Question: Hi I have a website with 2 columns, one for main content(green box) and one for sidebar(blue box).
How can a create a div that fills the width of the two columns?
and overlaps them?
or atleast if i can create the red div inside the green div it can somehow overlap into the blue one.

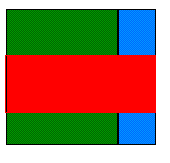
Answer: - 'position: relative'- - 'position: absolute; top: #px'- 'overflow: visible'
If the width of your layout is fluid, you might need to get creative.
Here is a crappy example:
'''
<html>
<head>
<title>Foo</title>
<style type="text/css">
#green-box { width: 400px; background: green; float: left; position: relative; height: 300px; overflow: visible; position: relative; }
#blue-box { width: 100px; background: blue; float: left; height: 300px; }
#red-box {
position: absolute;
top: 50px;
width: 500px;
background: red;
height: 10px;
}
</style>
</head>
<body>
<div id="container">
<div id="green-box">
<p>Here is some text!</p>
<div id="red-box"></div>
</div>
<div id="blue-box">
</div>
<div style="clear: both"></div>
</div>
</body>
</html>
'''